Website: ulta-beauty
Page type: billing-address
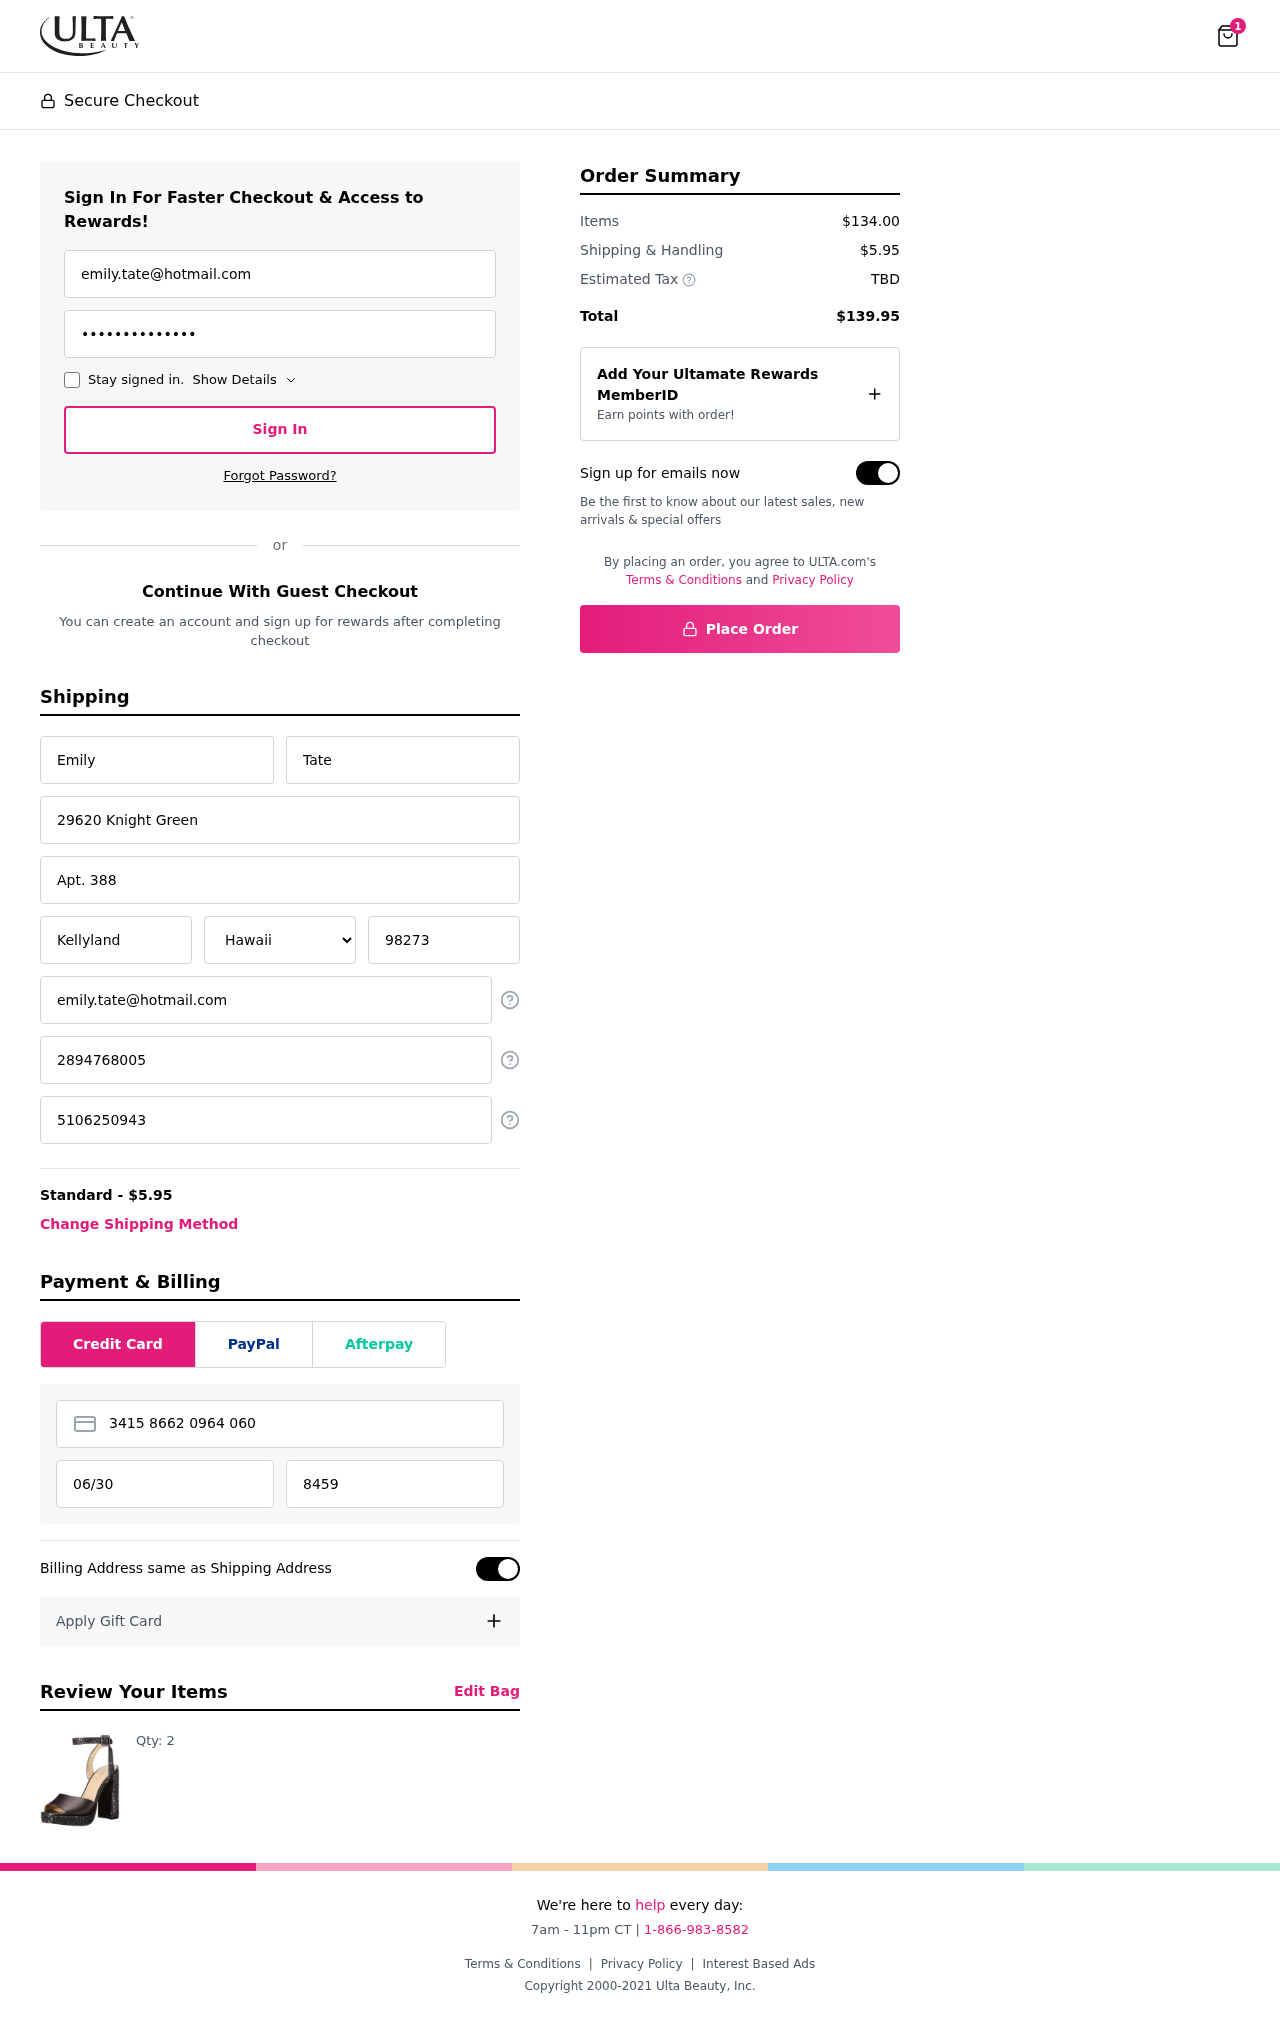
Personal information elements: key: PII_STATE
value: Hawaii
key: PII_EMAIL
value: emily.tate@hotmail.com
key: PII_FIRSTNAME
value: Emily
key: PII_LASTNAME
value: Tate
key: PII_STREET
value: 29620 Knight Green
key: PII_STREET2
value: Apt. 388
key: PII_CITY
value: Kellyland
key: PII_POSTCODE
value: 98273
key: PII_PHONE
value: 2894768005
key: PII_ALT_PHONE
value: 5106250943
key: PII_CARD_NUMBER
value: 3415 8662 0964 060
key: PII_CARD_EXPIRY
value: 06/30
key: PII_CARD_CVV
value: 8459
Product elements: key: PRODUCT1_QUANTITY
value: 2
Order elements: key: ORDER_NUM_ITEMS
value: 1
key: ORDER_SHIPPING_COST
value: $5.95
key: ORDER_SUBTOTAL
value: $134.00
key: ORDER_TOTAL
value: $139.95